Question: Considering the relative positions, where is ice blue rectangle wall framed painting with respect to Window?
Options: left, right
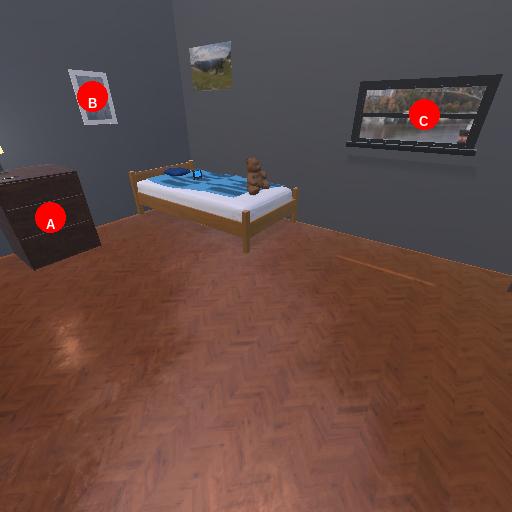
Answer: left